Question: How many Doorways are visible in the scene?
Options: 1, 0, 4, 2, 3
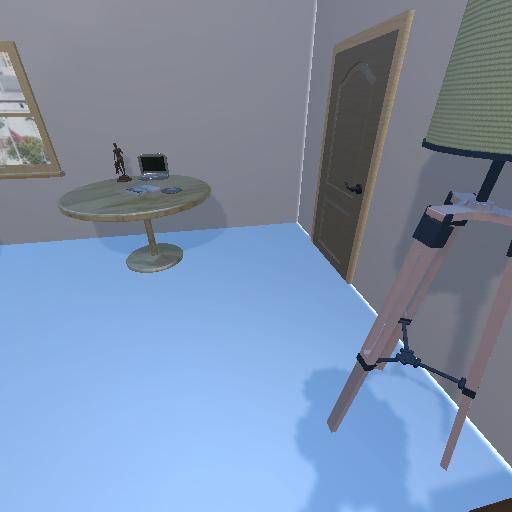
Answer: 1